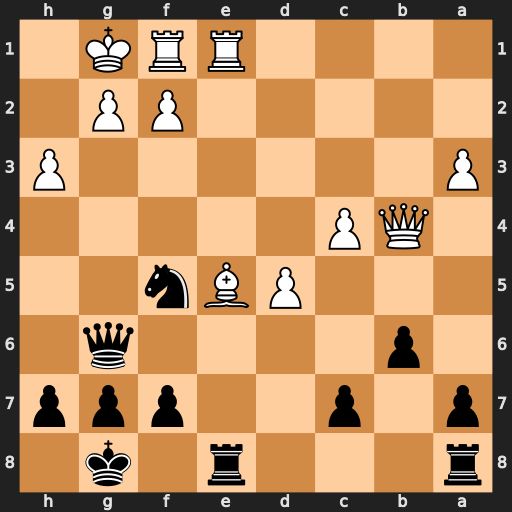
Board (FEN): r3r1k1/p1p2ppp/1p4q1/3PBn2/1QP5/P6P/5PP1/4RRK1
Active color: b
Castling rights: -
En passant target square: -
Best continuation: Rxe5 Rxe5 Nh4 g3 Nf3+